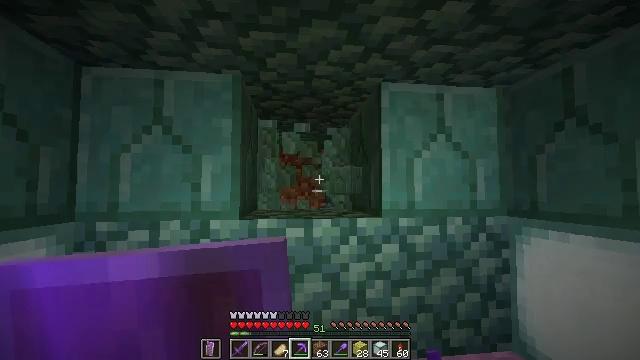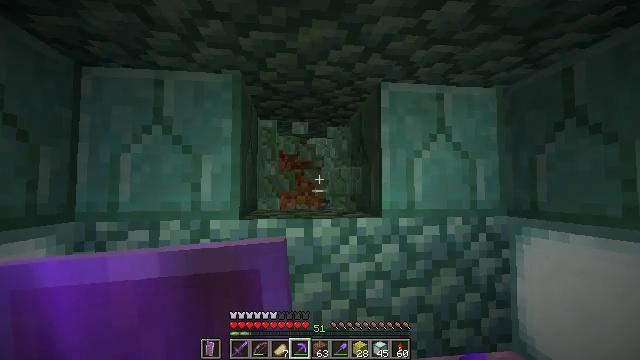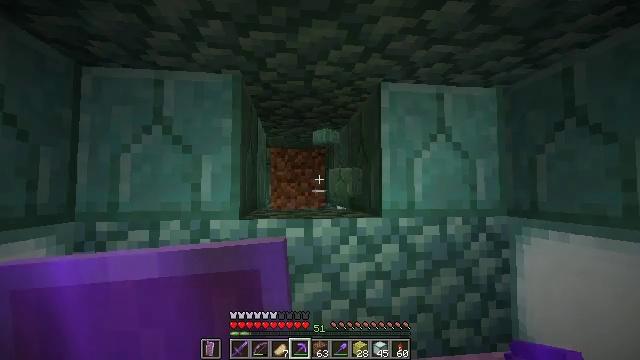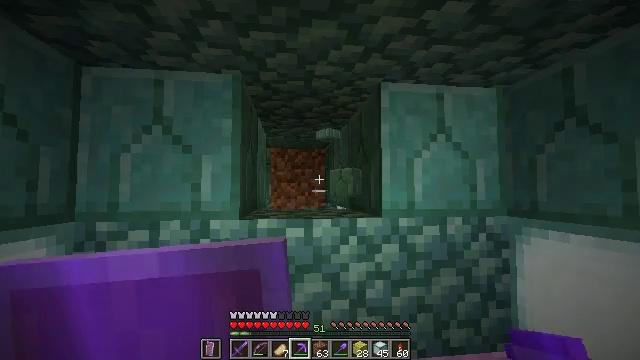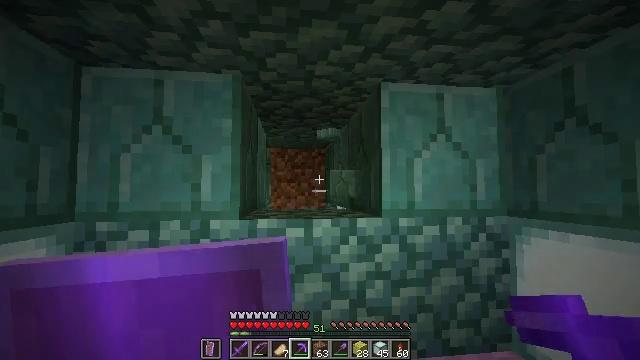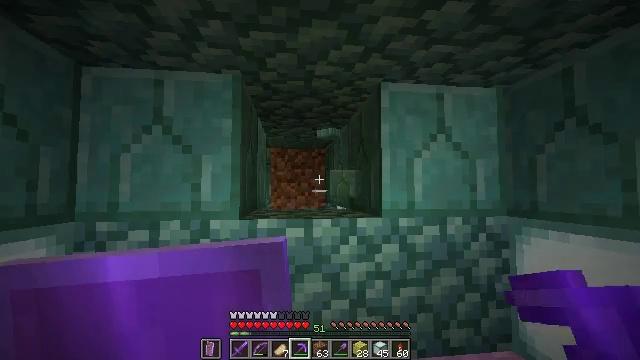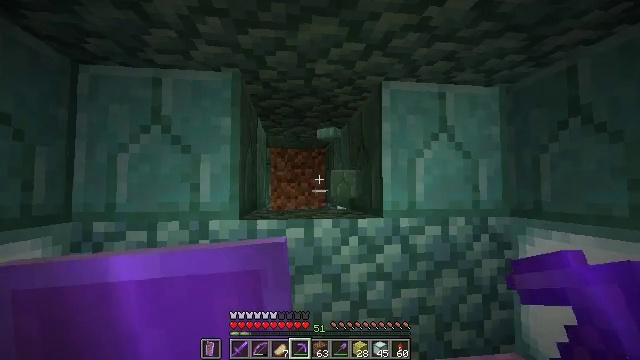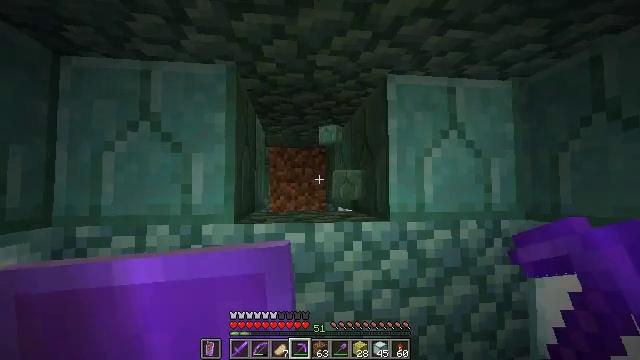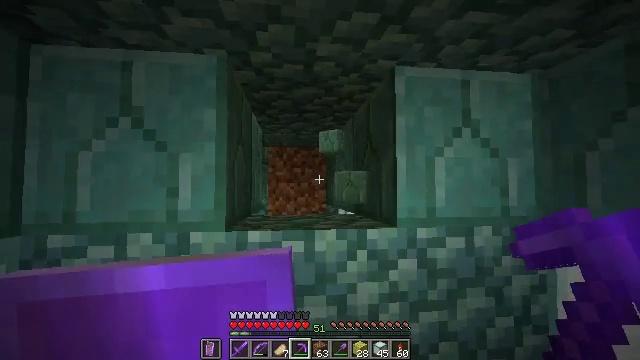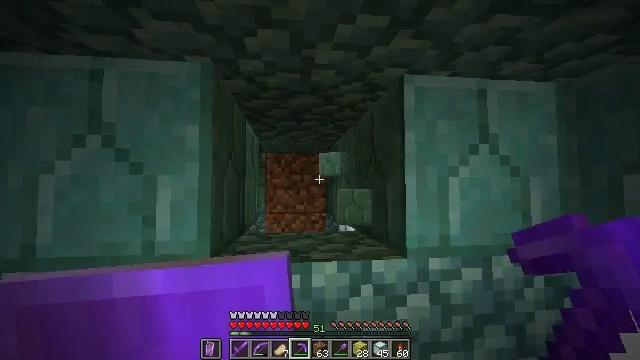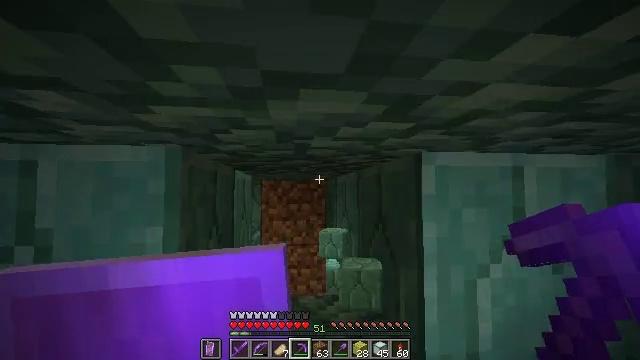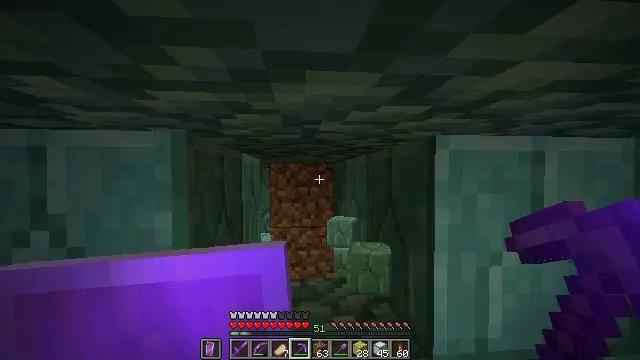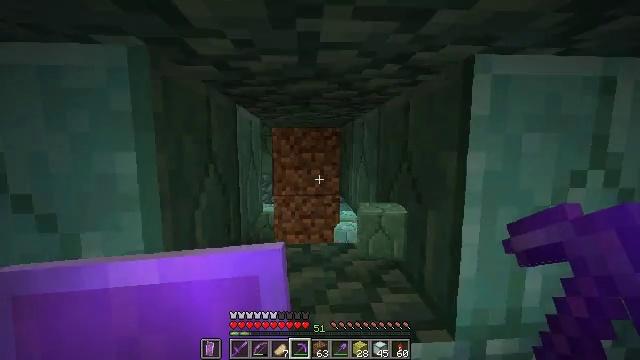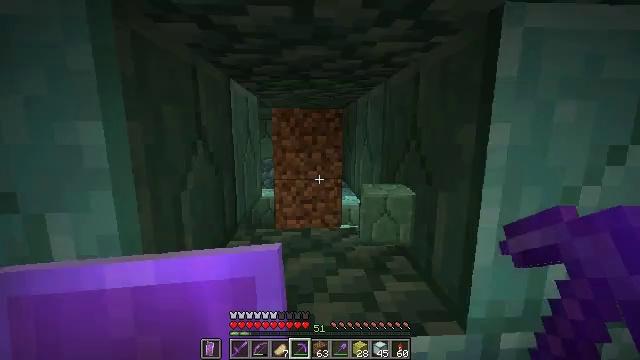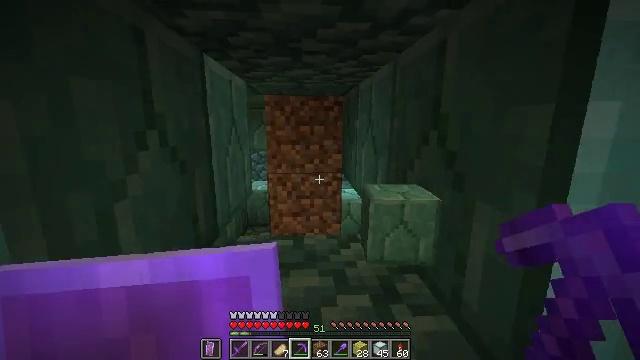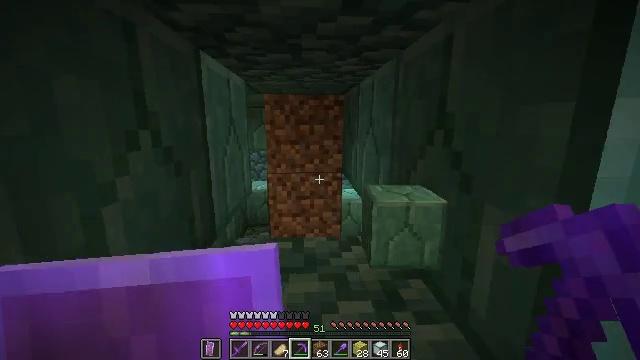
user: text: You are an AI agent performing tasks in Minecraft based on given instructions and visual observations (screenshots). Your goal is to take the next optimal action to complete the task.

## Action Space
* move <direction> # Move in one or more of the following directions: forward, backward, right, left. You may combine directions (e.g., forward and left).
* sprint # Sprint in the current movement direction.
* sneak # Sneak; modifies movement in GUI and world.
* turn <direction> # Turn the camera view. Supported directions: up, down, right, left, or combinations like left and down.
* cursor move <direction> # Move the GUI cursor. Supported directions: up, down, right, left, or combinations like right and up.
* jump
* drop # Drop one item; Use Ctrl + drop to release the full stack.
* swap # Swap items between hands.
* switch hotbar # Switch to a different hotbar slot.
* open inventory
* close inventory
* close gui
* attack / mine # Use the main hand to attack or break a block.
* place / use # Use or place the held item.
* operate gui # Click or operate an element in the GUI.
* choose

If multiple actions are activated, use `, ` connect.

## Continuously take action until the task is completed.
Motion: motion action
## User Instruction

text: Break the prismarine to collect it.
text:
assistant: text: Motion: no_op
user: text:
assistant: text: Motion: no_op
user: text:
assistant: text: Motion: no_op
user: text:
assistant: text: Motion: no_op
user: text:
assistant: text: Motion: no_op
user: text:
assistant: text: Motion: move forward
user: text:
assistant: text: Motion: move forward
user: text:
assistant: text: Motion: move forward
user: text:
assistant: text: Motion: move forward, jump
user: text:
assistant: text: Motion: move forward, jump
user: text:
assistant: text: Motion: move forward, turn left and down, jump
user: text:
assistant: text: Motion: move forward, turn left and down, jump
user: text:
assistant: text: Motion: move forward, turn down
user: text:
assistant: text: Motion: turn down
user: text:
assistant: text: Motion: no_op
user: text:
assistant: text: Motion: no_op
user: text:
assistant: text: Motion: no_op
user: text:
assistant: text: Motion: no_op
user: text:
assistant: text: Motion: no_op
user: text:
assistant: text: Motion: move back
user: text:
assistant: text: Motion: move back
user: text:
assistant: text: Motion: move back
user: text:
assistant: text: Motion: move back
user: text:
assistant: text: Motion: move back
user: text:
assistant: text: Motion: move back
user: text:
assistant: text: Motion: move back, turn left and up
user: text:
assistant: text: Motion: move back, turn left and up
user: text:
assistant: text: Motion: no_op
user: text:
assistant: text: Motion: turn left and up
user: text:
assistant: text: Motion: turn left and up